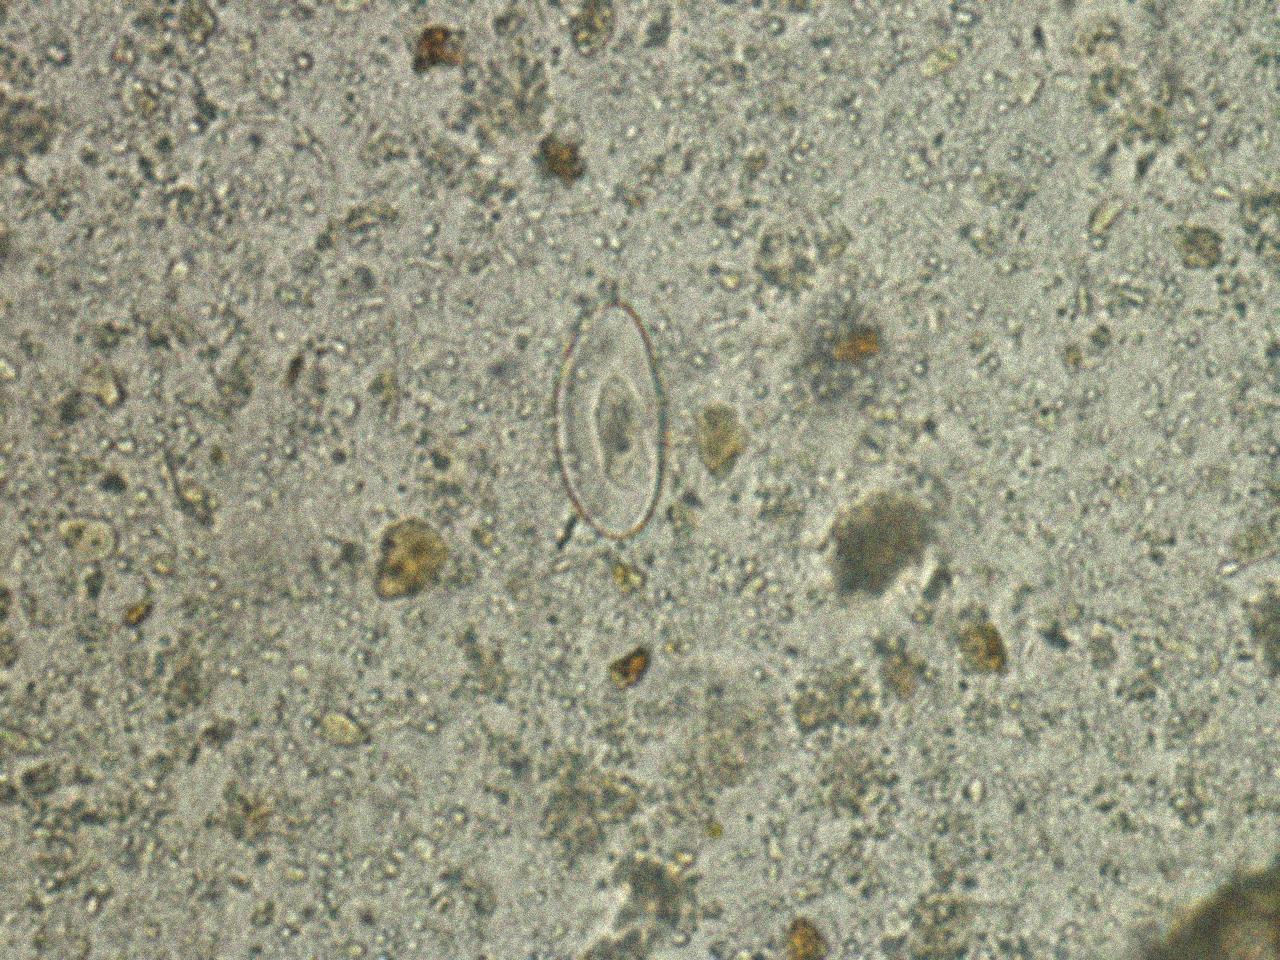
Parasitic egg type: Enterobius vermicularis